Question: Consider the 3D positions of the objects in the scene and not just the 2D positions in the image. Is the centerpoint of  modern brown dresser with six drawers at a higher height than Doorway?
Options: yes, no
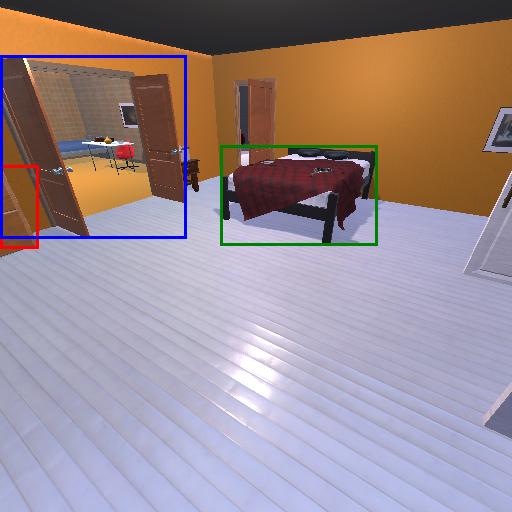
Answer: yes